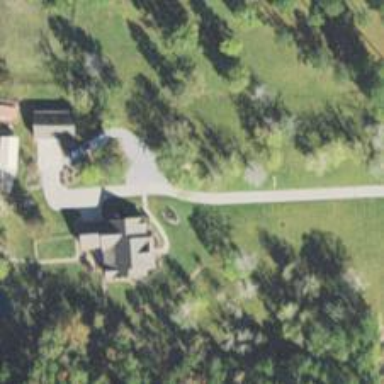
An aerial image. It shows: Driveway leading to service road.